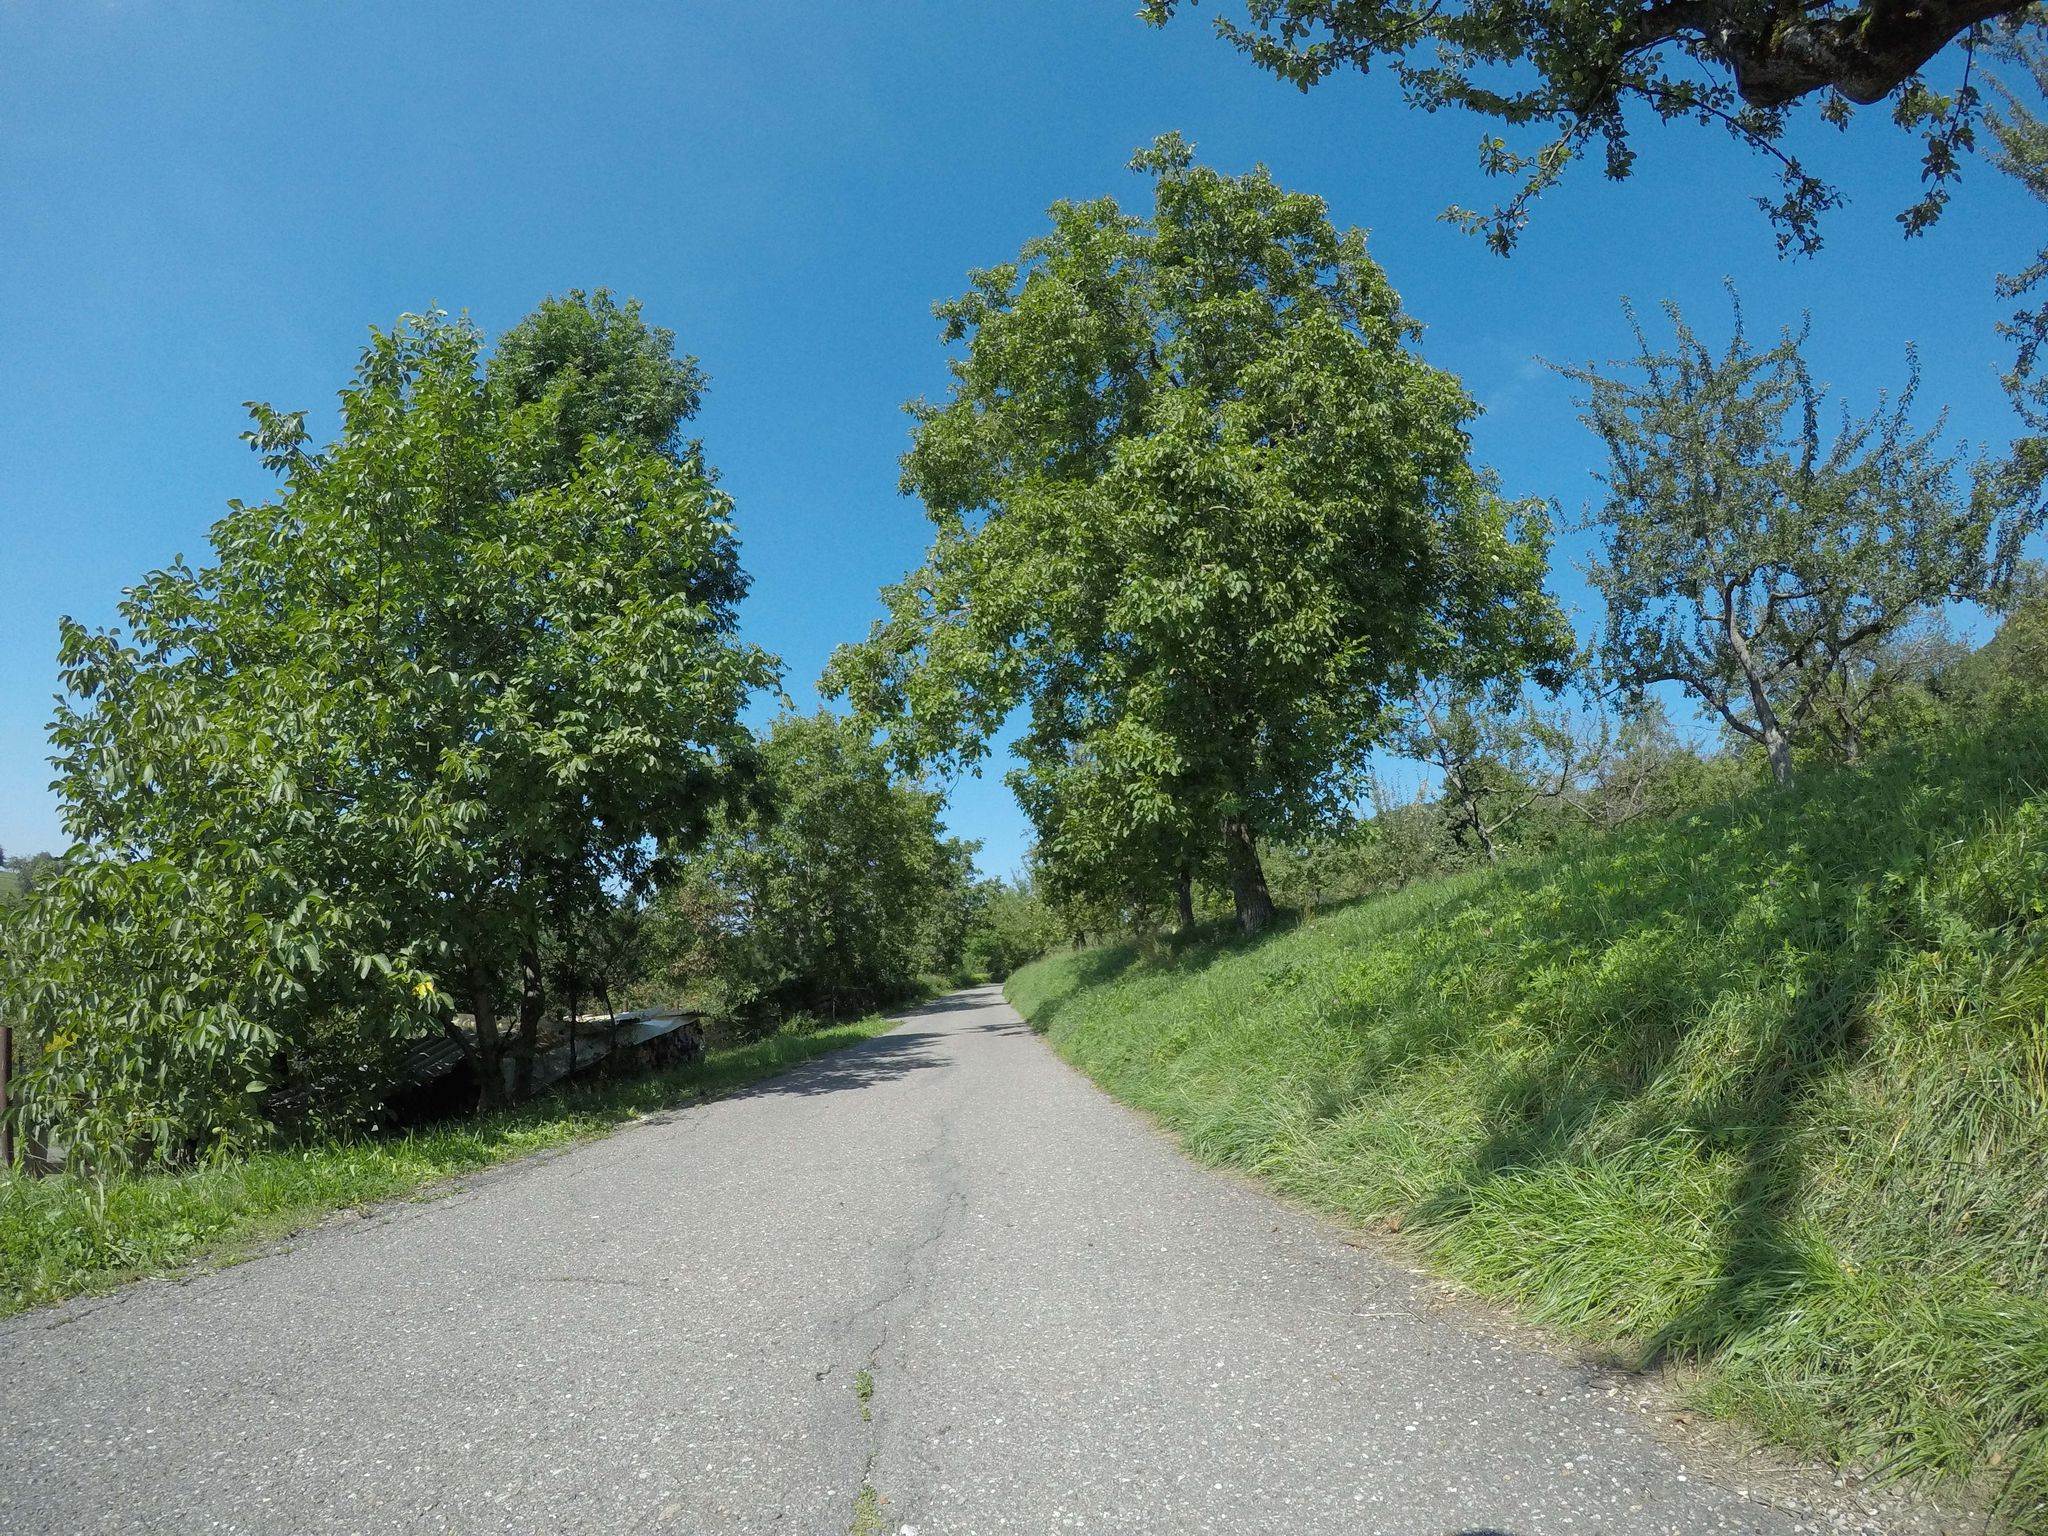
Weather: clear
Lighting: day
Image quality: good
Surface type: walking surface
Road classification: track
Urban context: suburban or peri-urban
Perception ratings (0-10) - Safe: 3.98, Lively: 3.36, Beautiful: 9.32, Boring: 5.91, Depressing: 2.63, Wealthy: 5.44